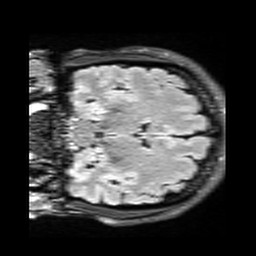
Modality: FLAIR
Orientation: coronal
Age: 33
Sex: female
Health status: healthy
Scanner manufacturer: siemens
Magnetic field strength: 3 T
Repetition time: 9 s
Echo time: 0.088 s